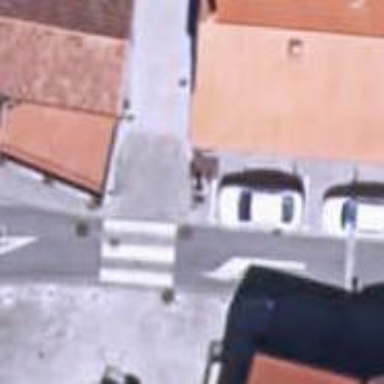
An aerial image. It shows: Living street.